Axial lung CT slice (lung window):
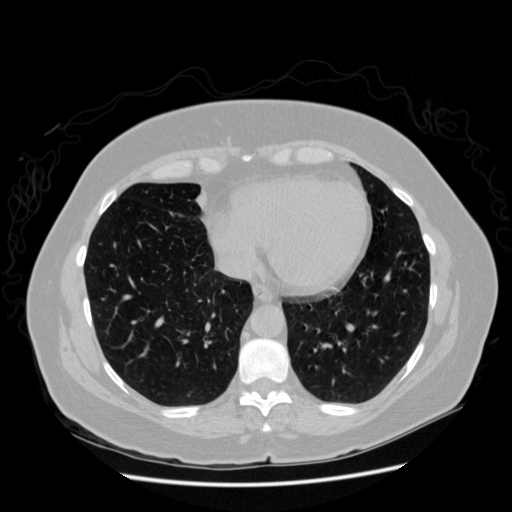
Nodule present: no